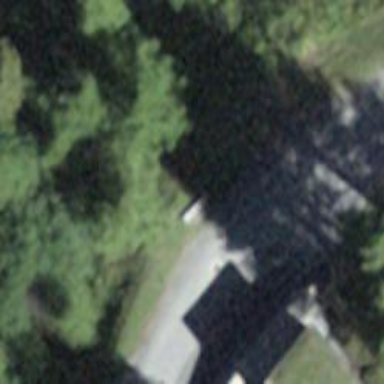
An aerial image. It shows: Bench.